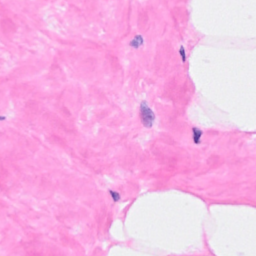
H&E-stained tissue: Breast